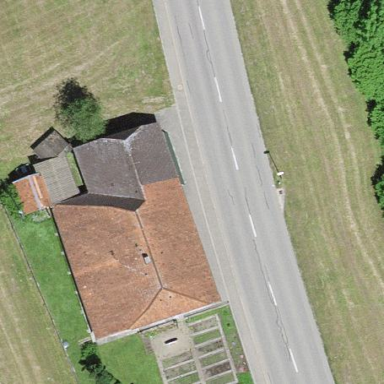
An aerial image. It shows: Farm building.